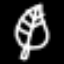
Label: leaf